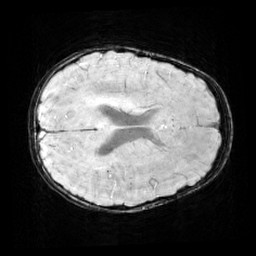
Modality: SWI
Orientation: axial
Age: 9
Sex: male
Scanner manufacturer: siemens
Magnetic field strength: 3 T
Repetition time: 0.027 s
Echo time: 0.02 s